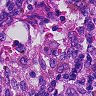
Metastatic tissue present: yes